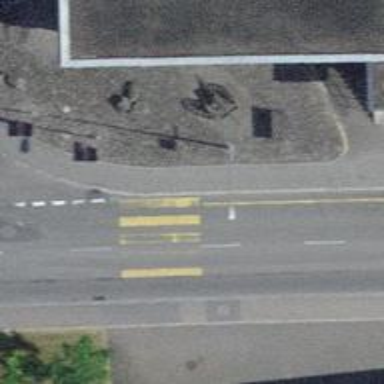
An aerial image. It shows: Uncontrolled zebra crossing on the road.